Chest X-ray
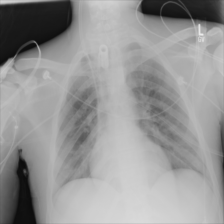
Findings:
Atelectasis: negative
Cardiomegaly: negative
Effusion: negative
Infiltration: negative
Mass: negative
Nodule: negative
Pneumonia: negative
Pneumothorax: negative
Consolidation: negative
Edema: negative
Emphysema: negative
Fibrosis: negative
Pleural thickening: negative
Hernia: negative